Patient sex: F
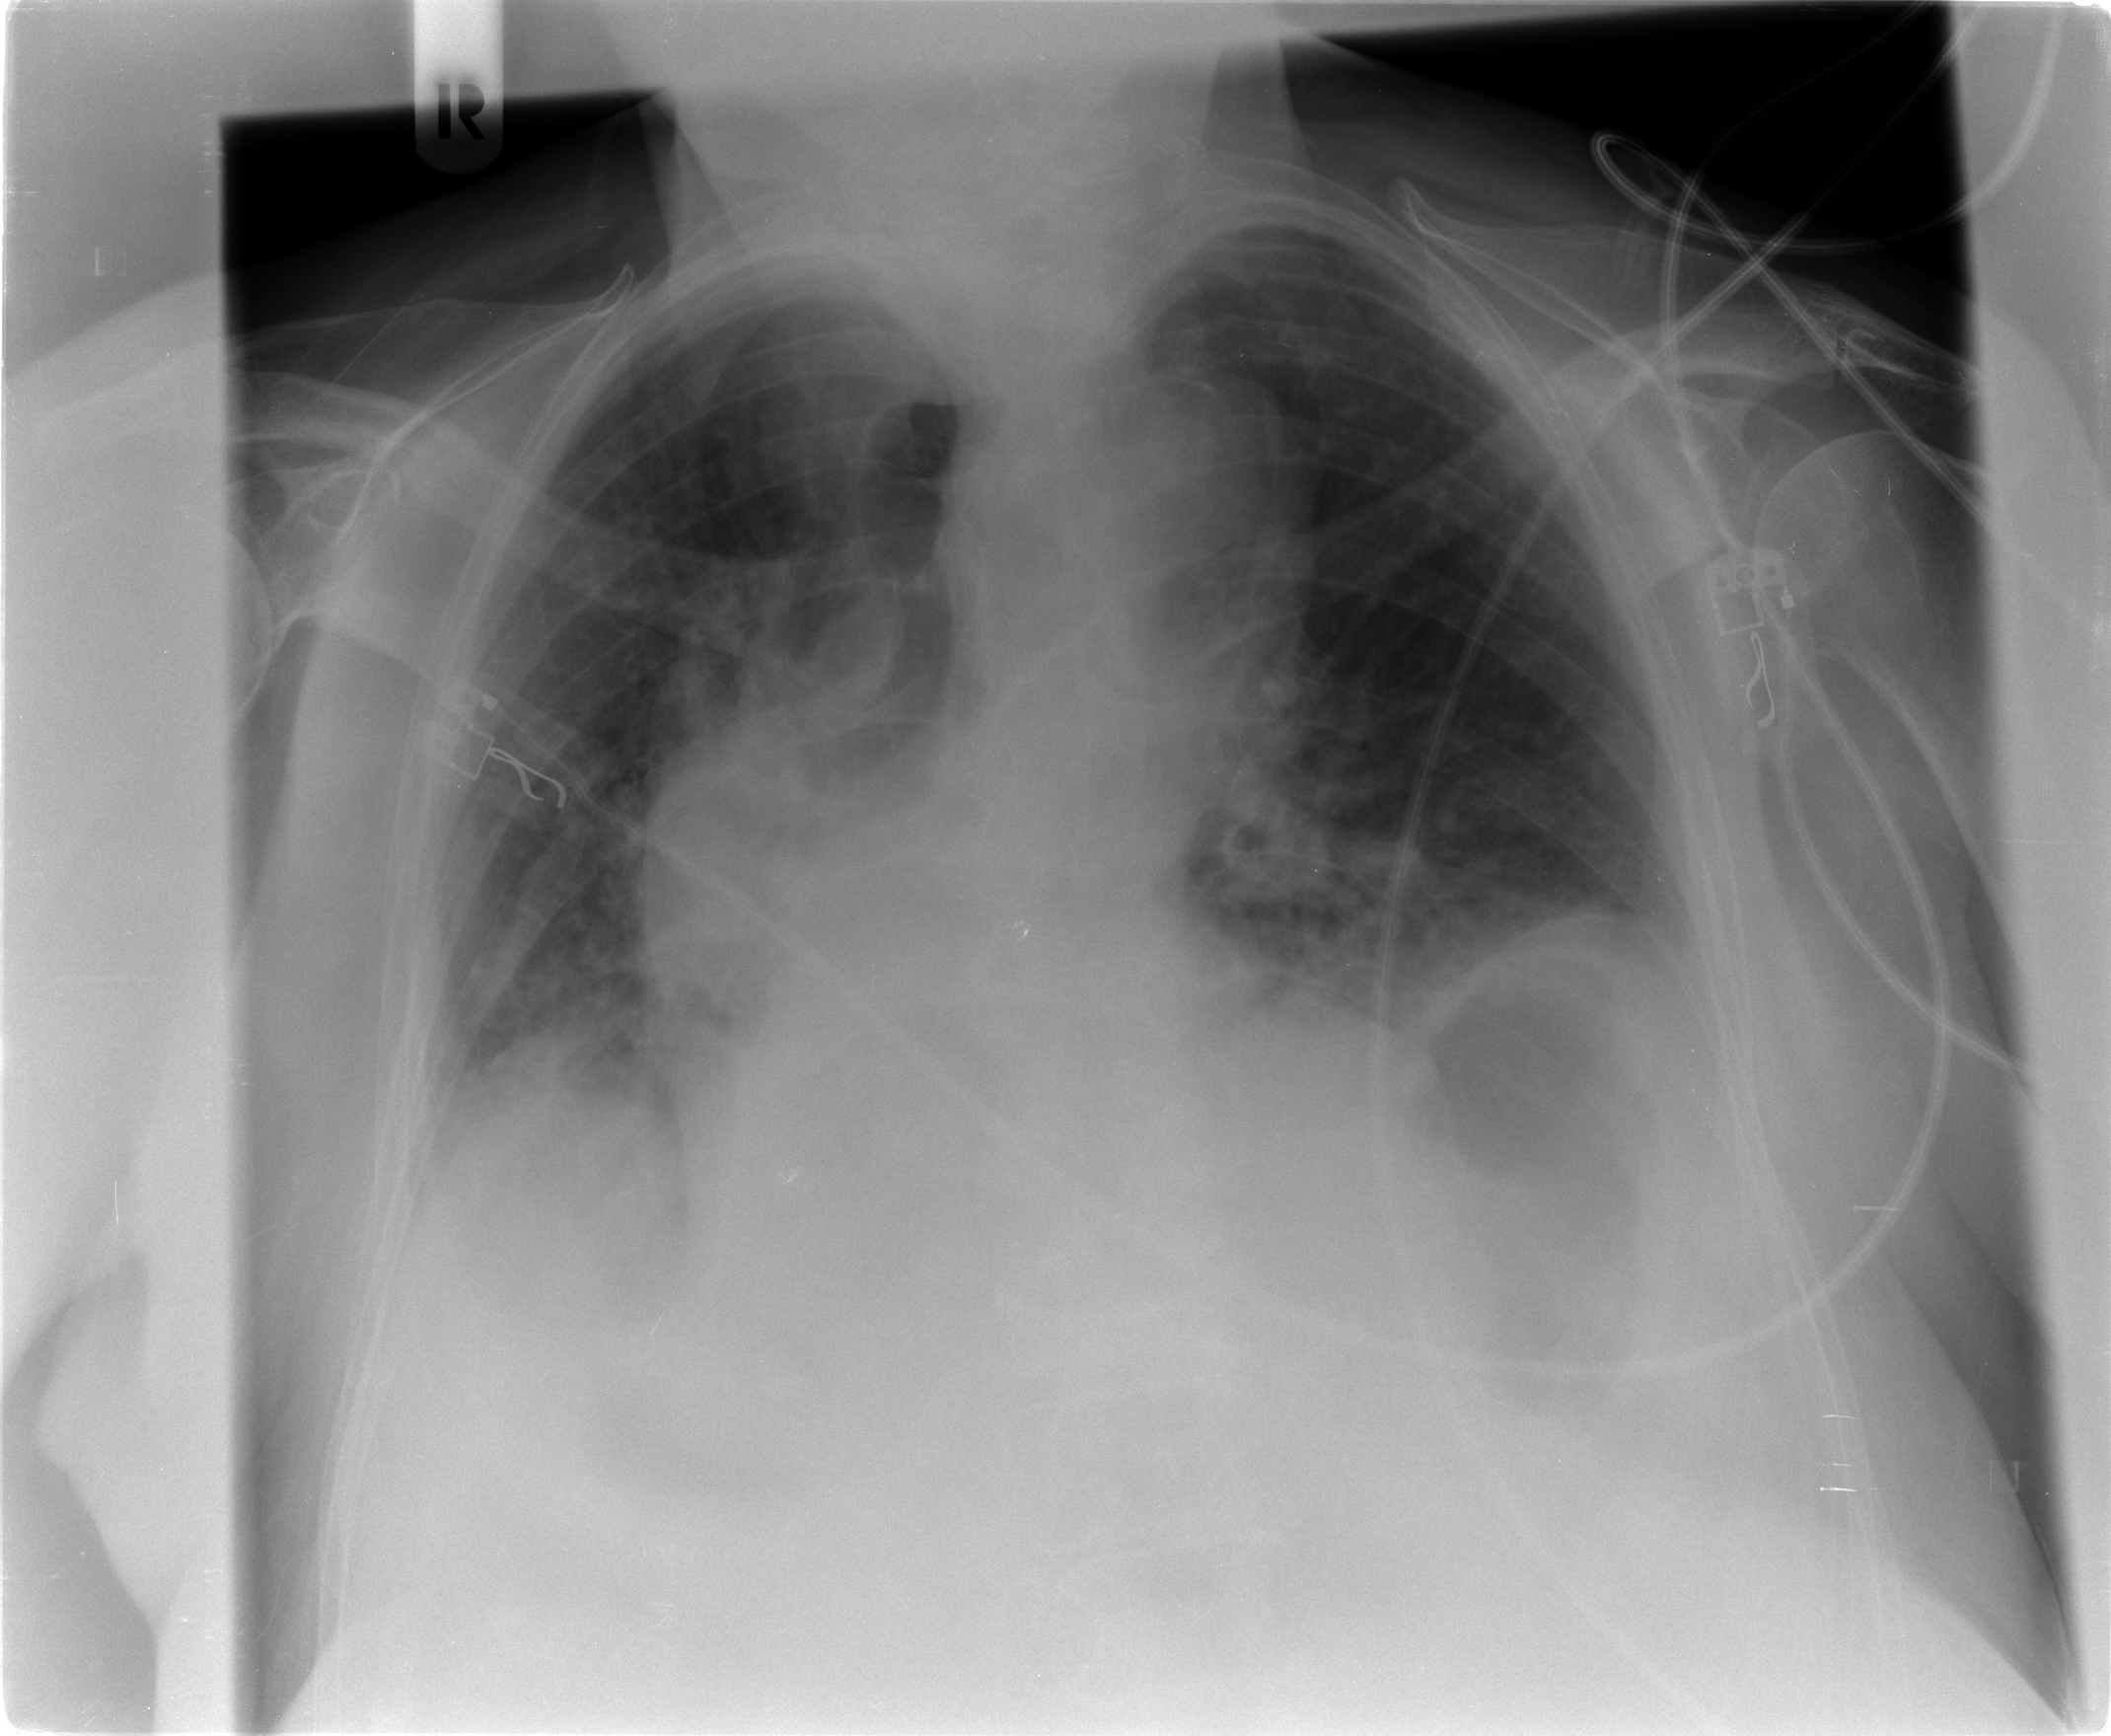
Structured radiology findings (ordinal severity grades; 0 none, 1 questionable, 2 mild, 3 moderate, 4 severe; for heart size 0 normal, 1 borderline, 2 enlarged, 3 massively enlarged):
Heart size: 0
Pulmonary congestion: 2
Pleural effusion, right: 0
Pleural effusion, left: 0
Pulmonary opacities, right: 0
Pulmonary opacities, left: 0
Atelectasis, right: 2
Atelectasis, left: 2